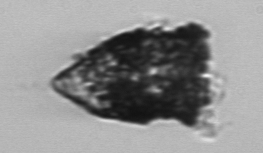
Label: Tintinnopsis